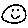
Label: smiley face